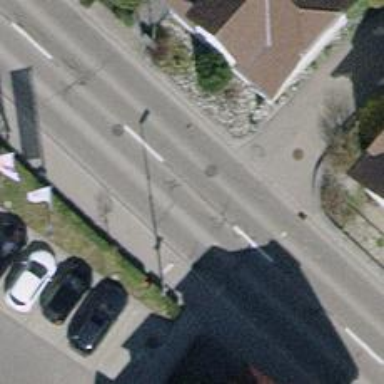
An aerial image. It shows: Public transport stop position.